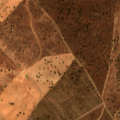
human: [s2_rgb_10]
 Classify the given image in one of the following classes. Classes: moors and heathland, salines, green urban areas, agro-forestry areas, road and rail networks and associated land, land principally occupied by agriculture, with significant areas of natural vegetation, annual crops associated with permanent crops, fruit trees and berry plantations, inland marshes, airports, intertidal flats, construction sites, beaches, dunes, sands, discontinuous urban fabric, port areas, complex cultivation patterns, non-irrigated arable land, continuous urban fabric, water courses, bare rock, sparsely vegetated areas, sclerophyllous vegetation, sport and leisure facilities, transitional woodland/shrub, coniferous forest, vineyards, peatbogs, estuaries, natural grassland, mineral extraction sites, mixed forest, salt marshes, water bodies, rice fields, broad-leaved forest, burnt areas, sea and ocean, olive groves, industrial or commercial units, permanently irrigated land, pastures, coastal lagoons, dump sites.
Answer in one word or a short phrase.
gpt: non-irrigated arable land, pastures, agro-forestry areas, transitional woodland/shrub